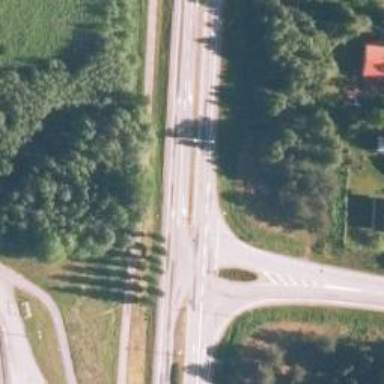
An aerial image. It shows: Trunk link road with asphalt surface.